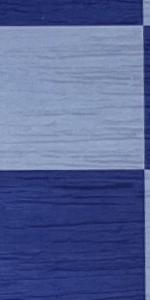
Label: Empty